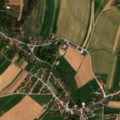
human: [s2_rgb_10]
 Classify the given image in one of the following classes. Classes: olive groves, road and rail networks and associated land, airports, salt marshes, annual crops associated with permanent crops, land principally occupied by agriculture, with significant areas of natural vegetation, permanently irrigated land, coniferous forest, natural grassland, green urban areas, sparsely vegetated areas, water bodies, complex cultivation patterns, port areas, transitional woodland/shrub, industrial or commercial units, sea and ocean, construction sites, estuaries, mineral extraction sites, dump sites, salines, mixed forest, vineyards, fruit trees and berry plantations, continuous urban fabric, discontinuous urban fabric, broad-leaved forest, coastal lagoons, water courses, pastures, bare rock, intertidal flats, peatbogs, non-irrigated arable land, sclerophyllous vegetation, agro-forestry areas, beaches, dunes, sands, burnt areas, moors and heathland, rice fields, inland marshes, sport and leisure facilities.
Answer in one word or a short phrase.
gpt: discontinuous urban fabric, non-irrigated arable land